Aerial crown-view tile of a tropical tree (Barro Colorado Island, Panama), acquired 20250915:
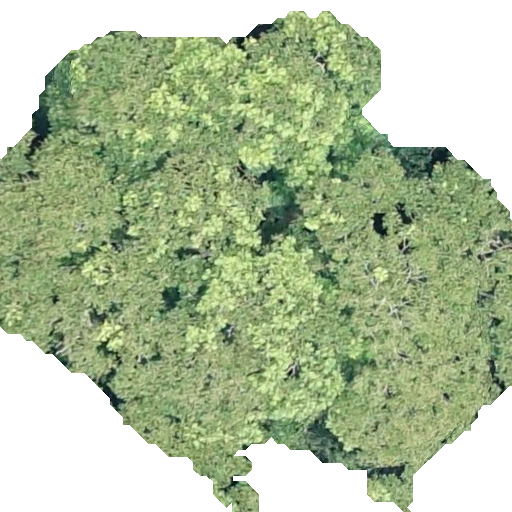
Species: Dipteryx oleifera
GBIF accepted scientific name: Dipteryx oleifera
Crown area: 277.06 m²